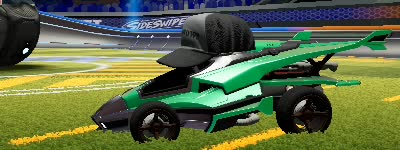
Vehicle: aftershock